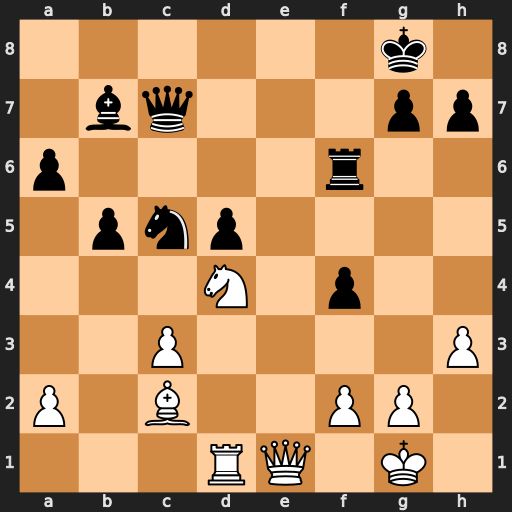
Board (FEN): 6k1/1bq3pp/p4r2/1pnp4/3N1p2/2P4P/P1B2PP1/3RQ1K1
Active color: w
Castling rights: -
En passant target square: -
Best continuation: Qe8+ Rf8 Bxh7+ Kxh7 Qxf8